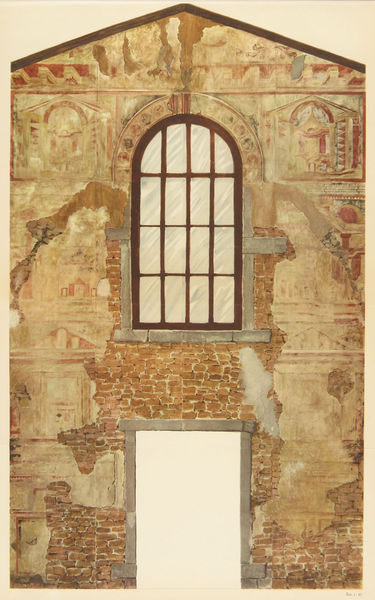
Titel: San Julián de los Prados in Oviedo
Standort: Oviedo, San Julián de los Prados (EU - E)
Schlagwörter: weiß, aquarell, fenster, glas, tür, zeichnung, dach, rot, malerei, wand, stein, kirche, farbig, giebel, mauer, ziegel, backstein, rundbogen, bordüre, wandmalerei, foto, eingang, ruine, fensterkreuz, hauswand, mauerwerk, gemäuer, putz, griechisch, fresko, römisch, pompeji, backsteine, ziegelmauer, mauersteine, restauration, schäden, beschädigt, türsturz, ruin, meuersteine, mauesteine